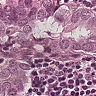
Metastatic tissue present: yes